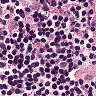
Metastatic tissue present: no